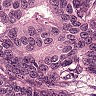
Metastatic tissue present: yes